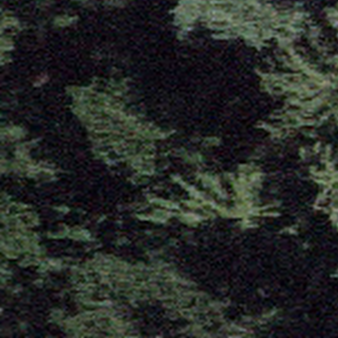
Label: other